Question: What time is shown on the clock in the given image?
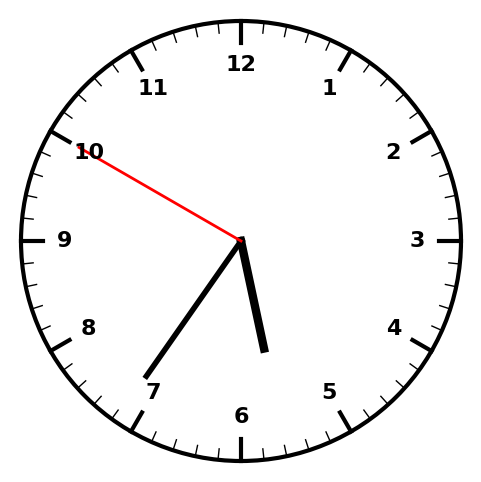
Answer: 05:35:50